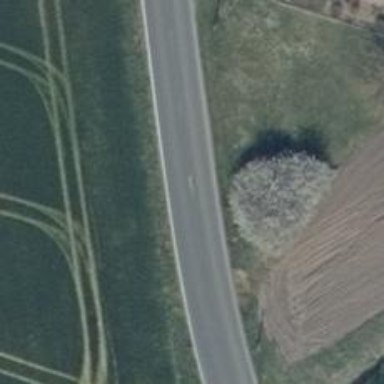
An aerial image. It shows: Asphalt road classified as tertiary.